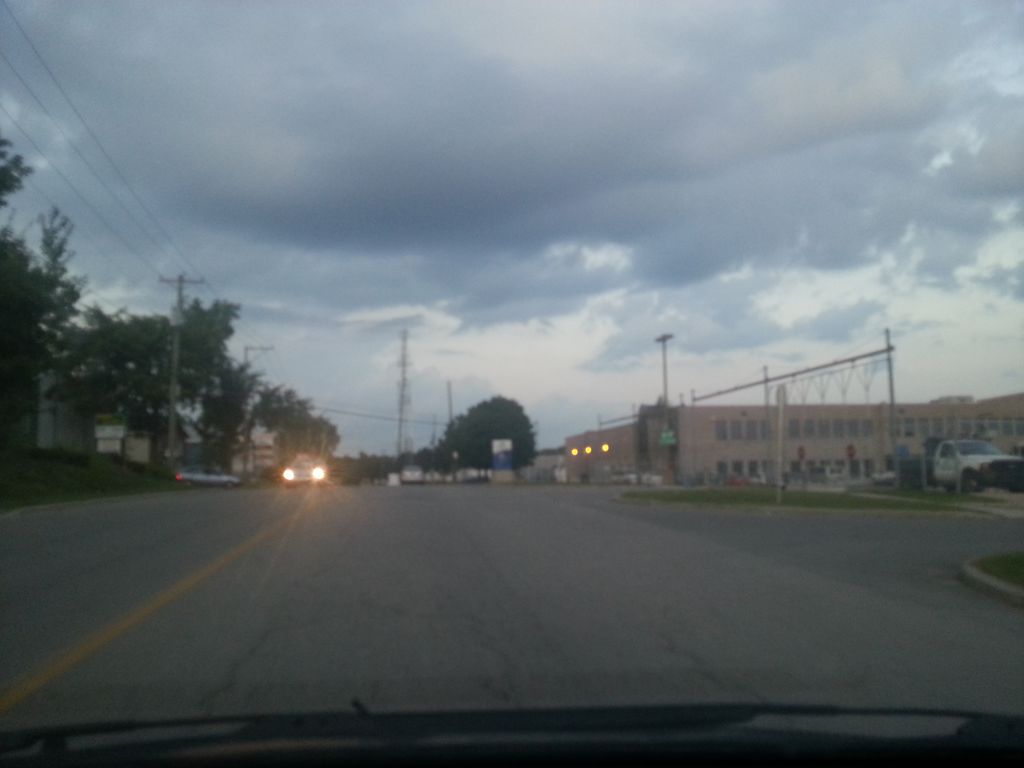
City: ottawa-gatineau